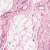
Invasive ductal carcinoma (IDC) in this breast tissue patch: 0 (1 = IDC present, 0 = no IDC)